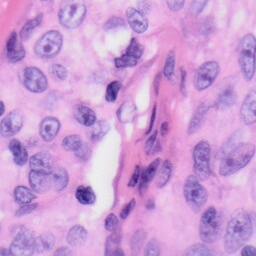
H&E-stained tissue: Skin